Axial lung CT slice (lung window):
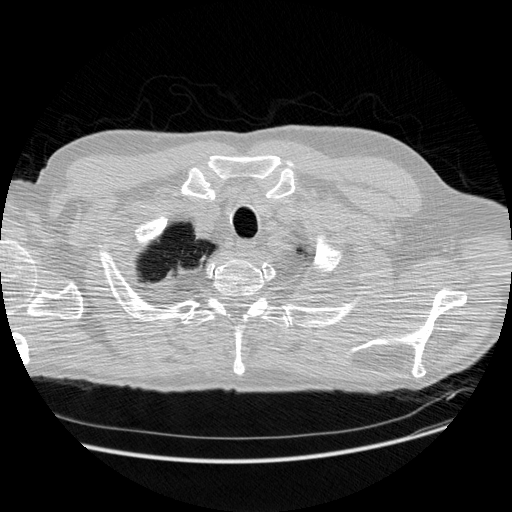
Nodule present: no